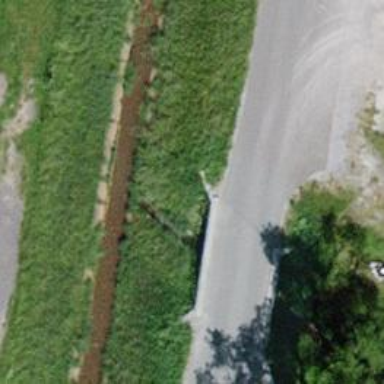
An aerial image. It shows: Unclassified road with asphalt surface crossing bridge.